Field crop: maize
Growth stage: 1
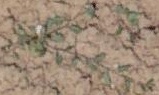
Species: convolvulus